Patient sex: M
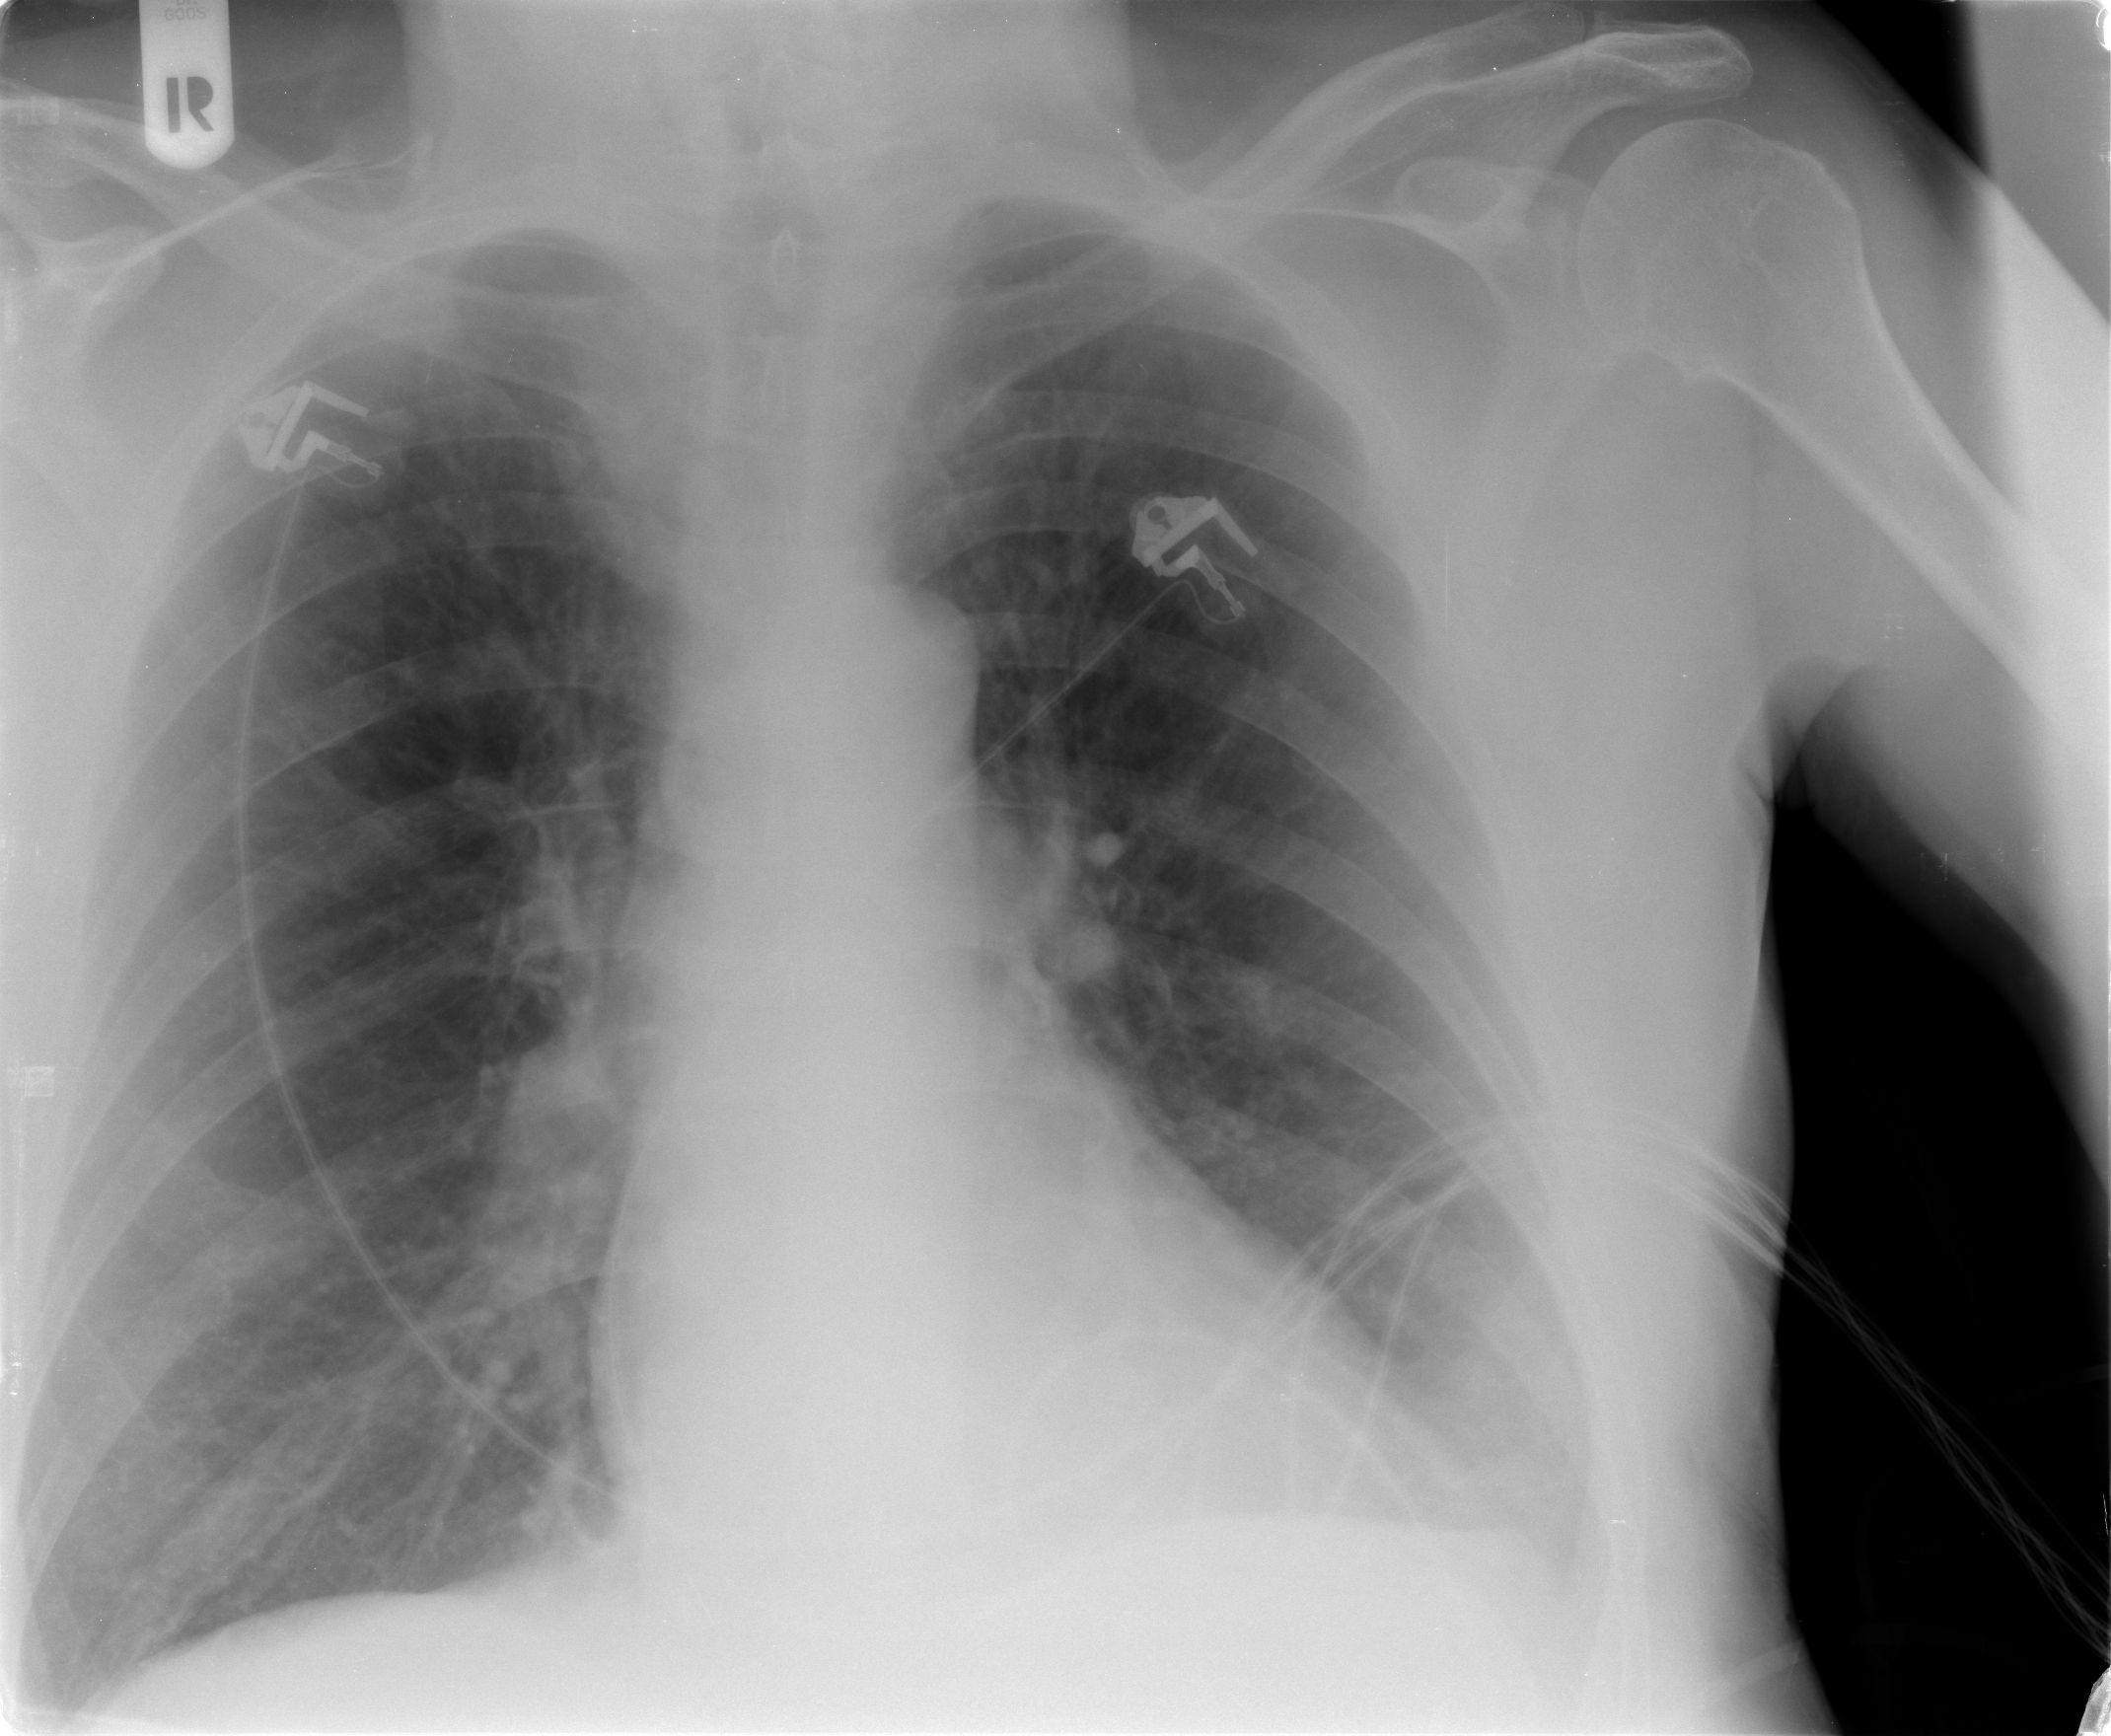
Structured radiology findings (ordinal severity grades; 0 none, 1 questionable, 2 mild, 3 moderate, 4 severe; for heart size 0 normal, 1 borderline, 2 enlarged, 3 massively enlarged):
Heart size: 0
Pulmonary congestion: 0
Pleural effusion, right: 0
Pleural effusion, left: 0
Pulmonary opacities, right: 1
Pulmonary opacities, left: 1
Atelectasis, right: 2
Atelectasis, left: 2